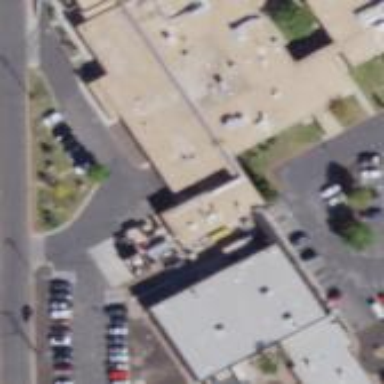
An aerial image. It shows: Healthcare facility identified as hospital.